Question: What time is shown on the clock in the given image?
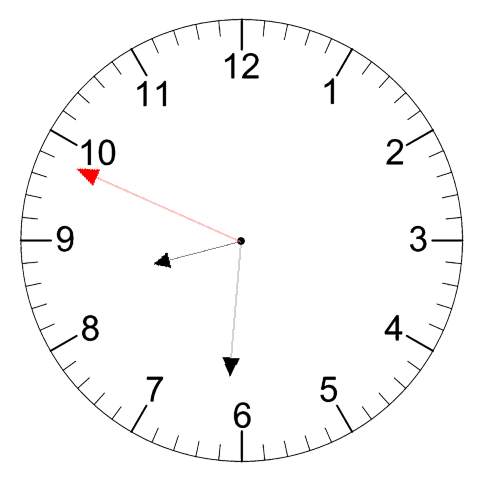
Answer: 08:30:49